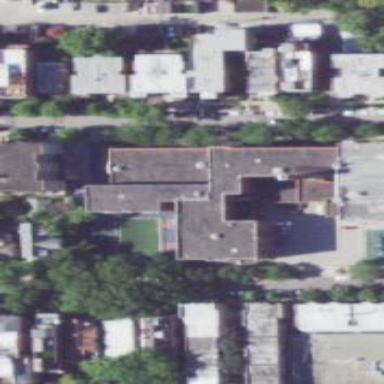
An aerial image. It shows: School building with flat roof.